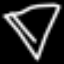
Label: diamond